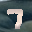
Label: 7